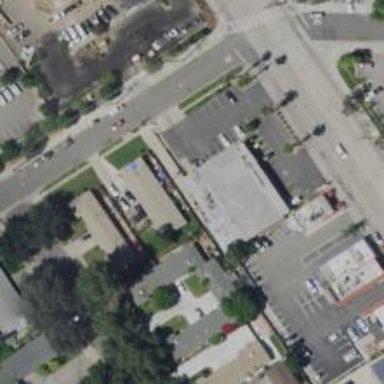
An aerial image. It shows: Convenience shop.